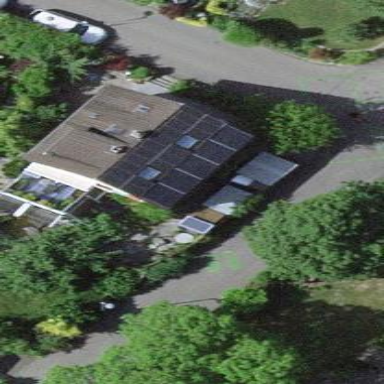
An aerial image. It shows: Terrace-style building with gabled roof.